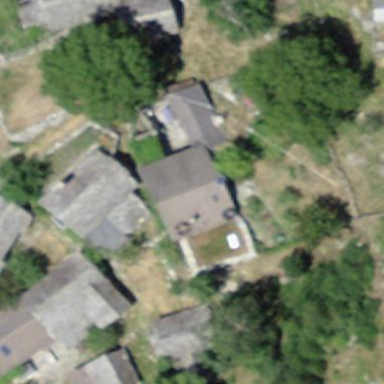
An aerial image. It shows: Simple and straightforward house.